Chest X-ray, PA view. Patient: 67 years old, sex M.
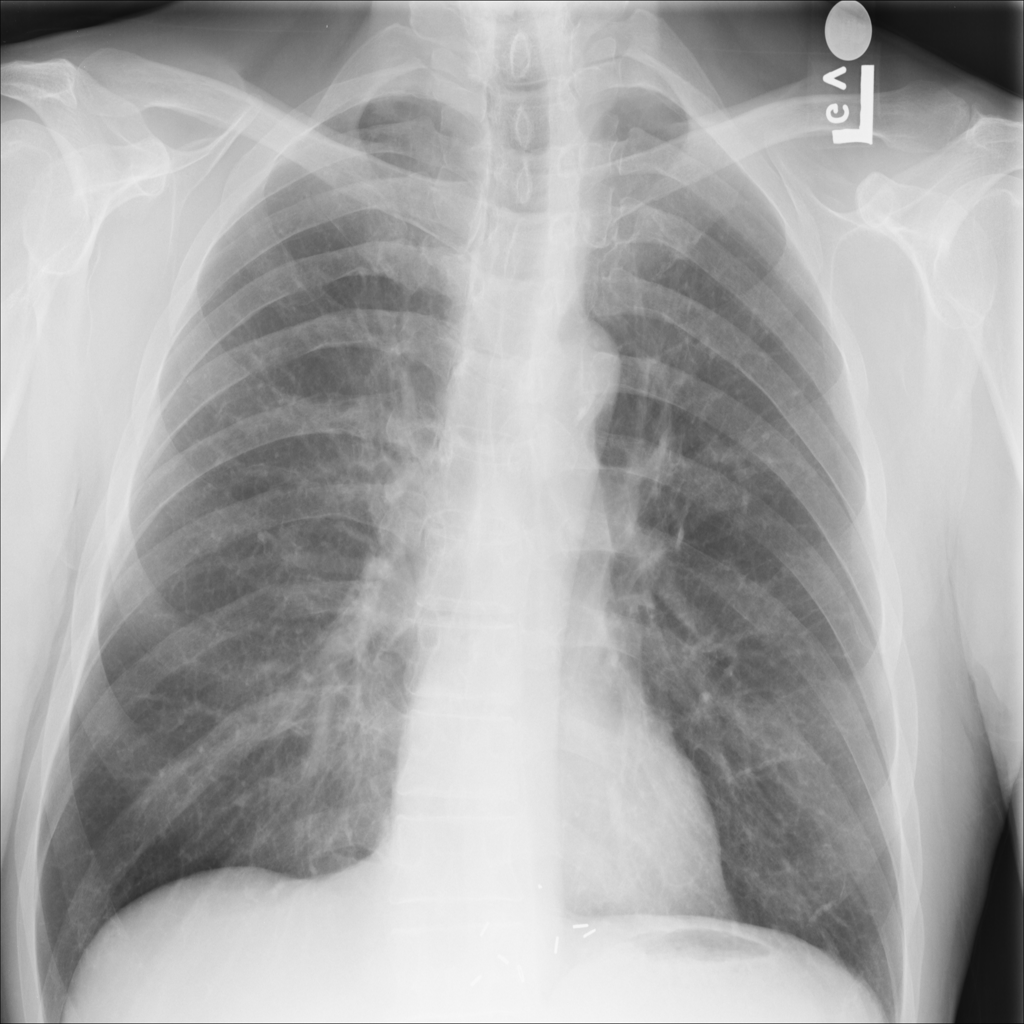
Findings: No Finding